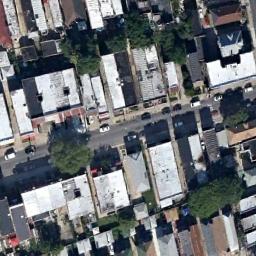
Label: dense_residential